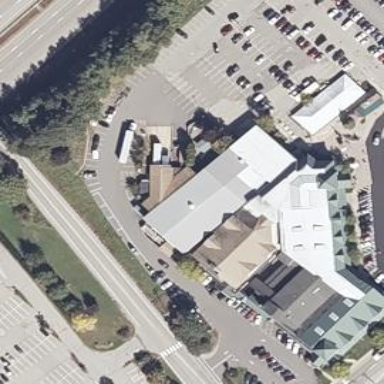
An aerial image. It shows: Outdoor shop located within building.